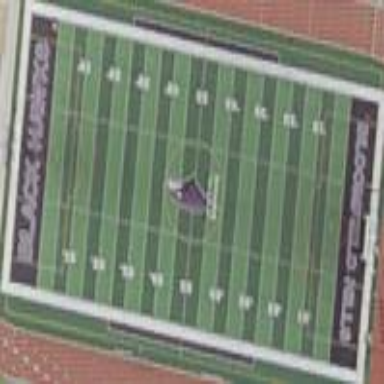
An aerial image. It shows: Artificial turf pitch used for American football.